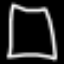
Label: square